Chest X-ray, PA view. Patient: 39 years old, sex M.
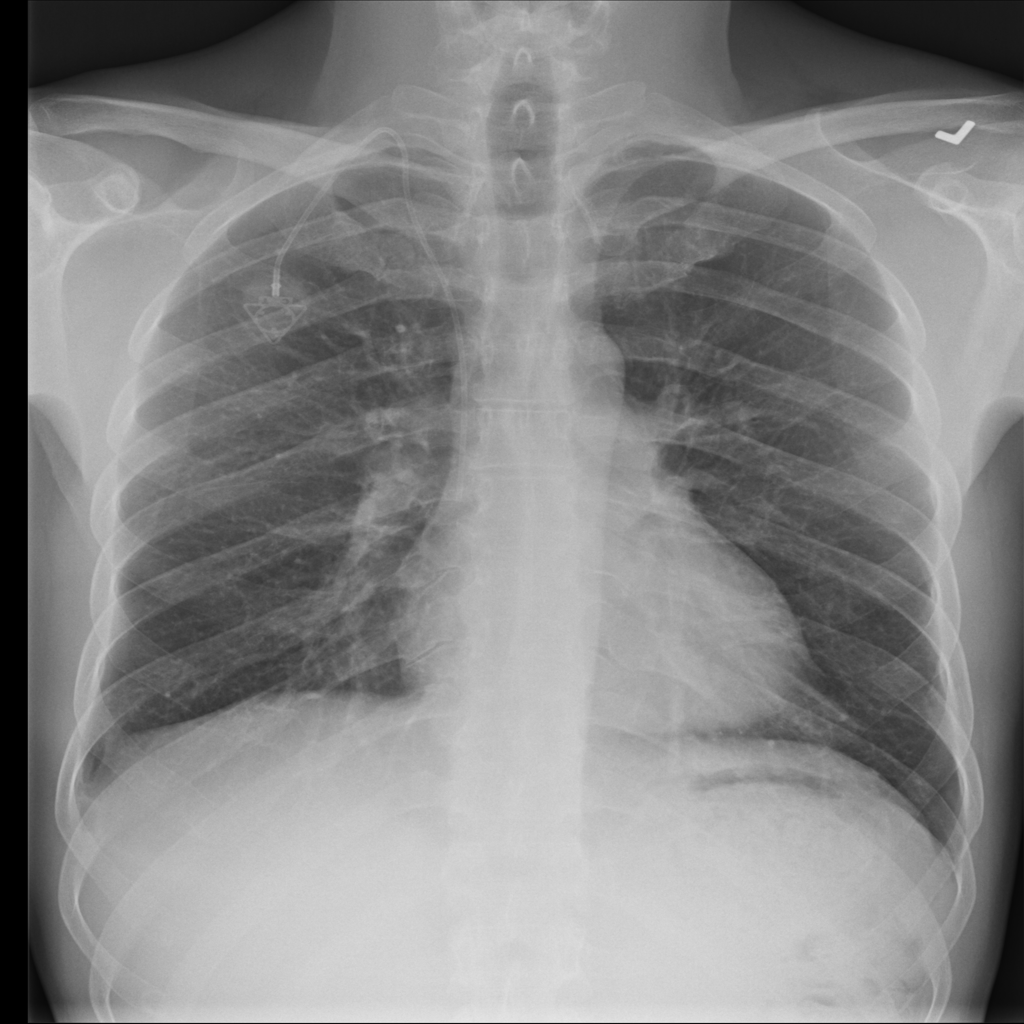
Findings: Effusion